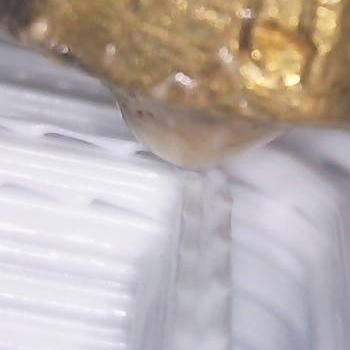
Flow rate: 49%